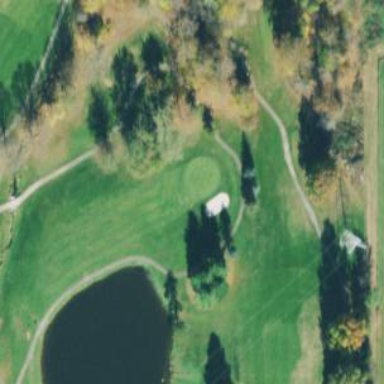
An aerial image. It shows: Grassy area designated as golf fairway.